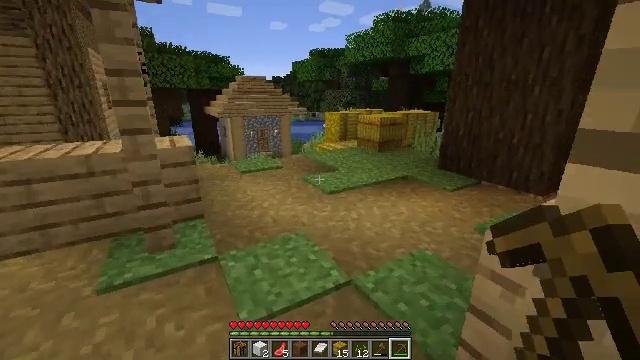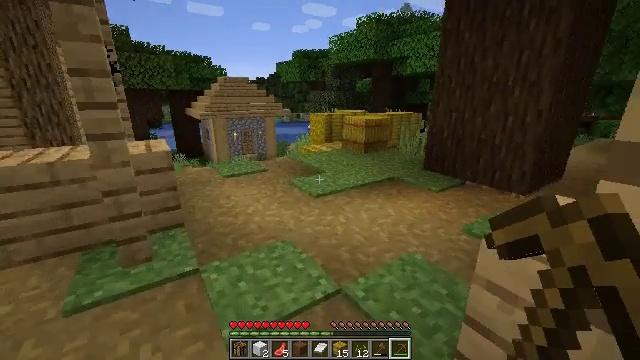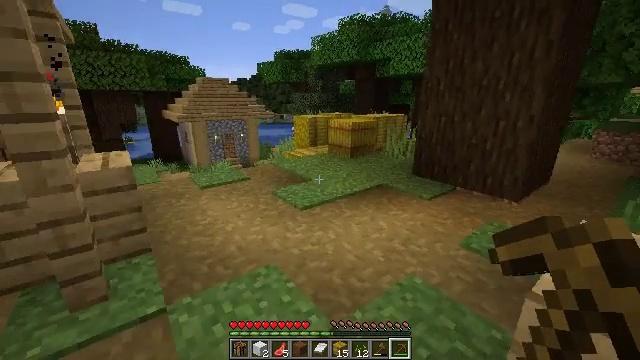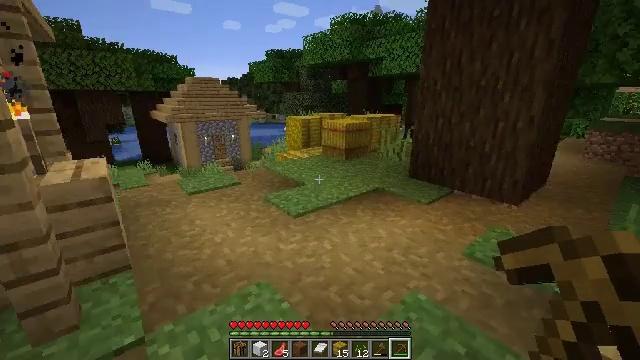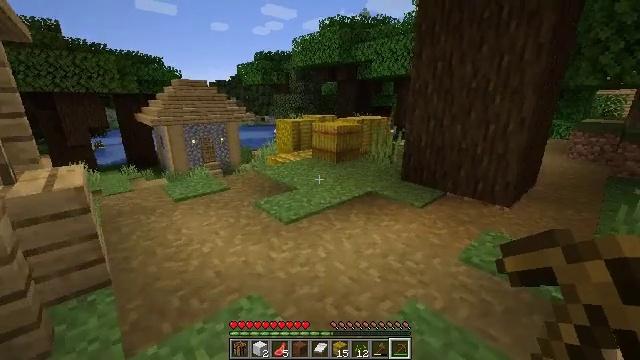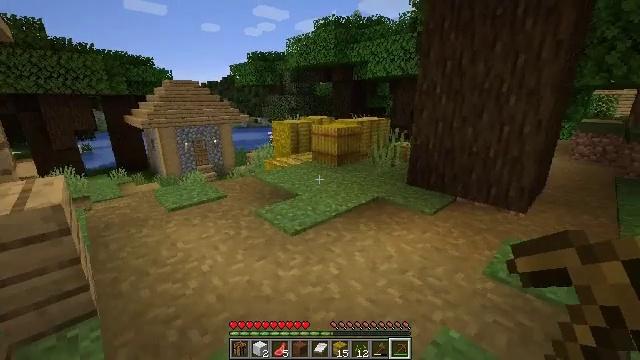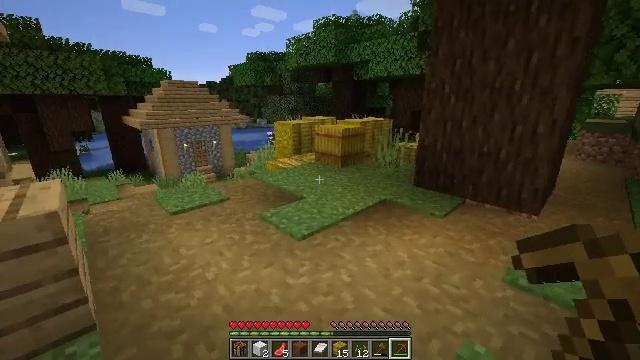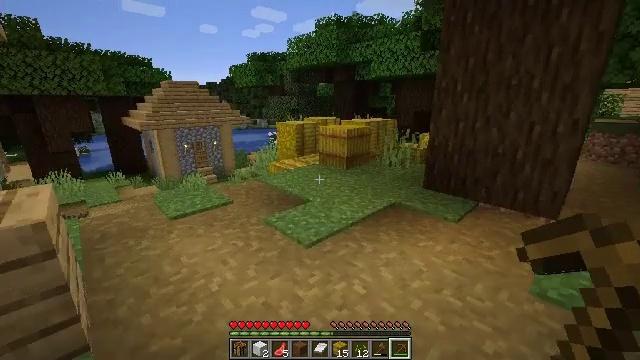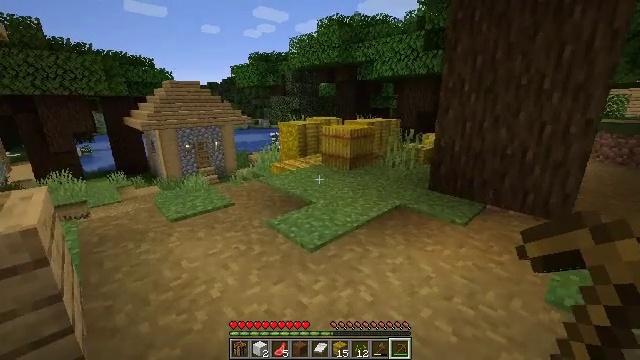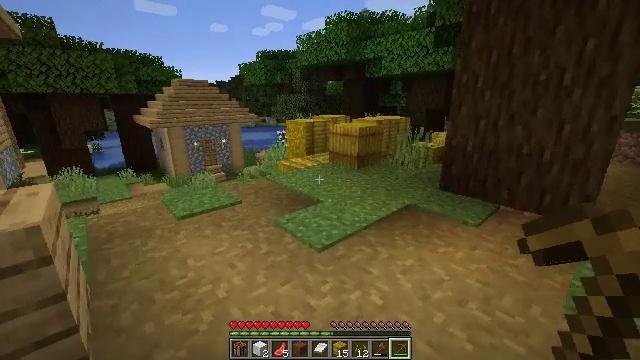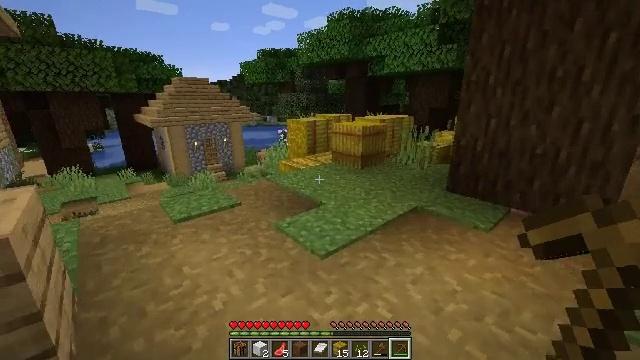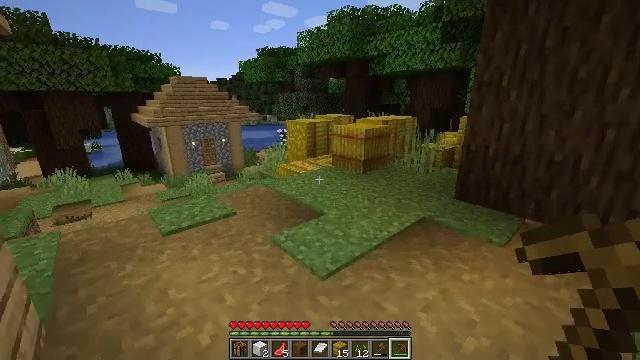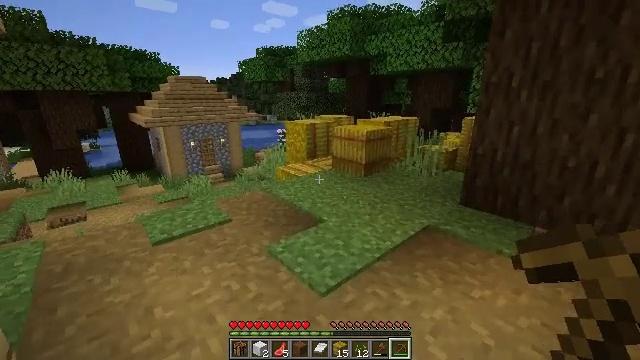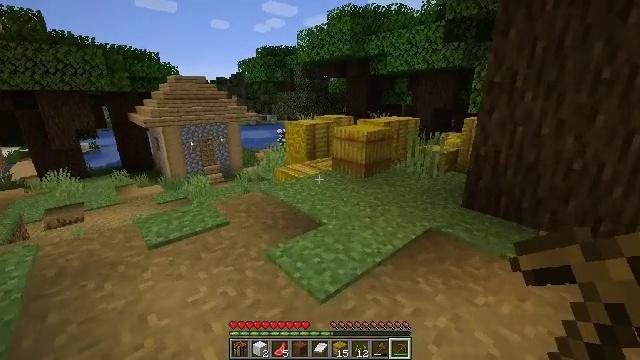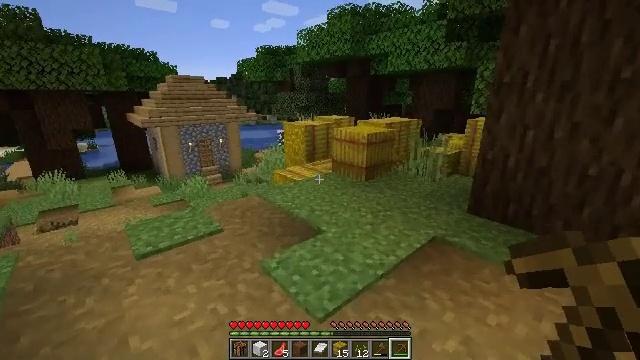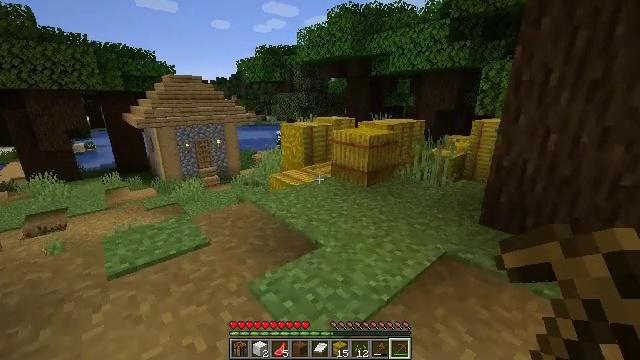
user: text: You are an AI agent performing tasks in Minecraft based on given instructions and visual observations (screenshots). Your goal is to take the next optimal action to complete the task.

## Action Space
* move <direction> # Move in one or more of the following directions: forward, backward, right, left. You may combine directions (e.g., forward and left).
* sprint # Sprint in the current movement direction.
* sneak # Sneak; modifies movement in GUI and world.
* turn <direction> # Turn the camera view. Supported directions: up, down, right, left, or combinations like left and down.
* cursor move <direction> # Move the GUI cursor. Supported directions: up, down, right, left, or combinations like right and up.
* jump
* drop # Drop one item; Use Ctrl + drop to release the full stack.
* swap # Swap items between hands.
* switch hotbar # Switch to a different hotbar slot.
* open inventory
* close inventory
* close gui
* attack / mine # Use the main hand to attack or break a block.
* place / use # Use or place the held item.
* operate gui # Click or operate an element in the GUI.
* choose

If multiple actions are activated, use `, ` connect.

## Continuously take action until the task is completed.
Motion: motion action
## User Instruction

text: Mine the blast furnace.
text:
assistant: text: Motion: move forward, turn right
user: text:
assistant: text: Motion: move forward, turn right
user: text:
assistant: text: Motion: move forward, turn right
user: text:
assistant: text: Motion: move forward and move left, turn right
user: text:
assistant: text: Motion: move forward and move left, turn right
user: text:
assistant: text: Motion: move forward and move left
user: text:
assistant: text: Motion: move forward
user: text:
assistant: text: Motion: no_op
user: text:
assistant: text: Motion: move forward, turn left
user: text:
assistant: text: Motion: move forward
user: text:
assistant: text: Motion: move forward
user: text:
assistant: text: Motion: move forward
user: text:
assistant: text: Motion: move forward
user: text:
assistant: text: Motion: move forward
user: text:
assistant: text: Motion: move forward
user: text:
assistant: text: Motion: move forward
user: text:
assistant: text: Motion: move forward
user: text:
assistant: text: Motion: move forward
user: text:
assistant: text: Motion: move forward
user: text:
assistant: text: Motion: move forward and move left
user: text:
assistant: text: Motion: move forward and move left
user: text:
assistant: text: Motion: move forward and move left
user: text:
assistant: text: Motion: move forward and move left
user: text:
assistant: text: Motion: move forward and move left
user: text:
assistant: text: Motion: move forward and move left
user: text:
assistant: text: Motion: move forward and move left
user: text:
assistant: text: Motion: move forward, turn left
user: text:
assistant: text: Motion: turn left and down
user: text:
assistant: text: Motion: move forward, turn left
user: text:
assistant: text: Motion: move forward, turn left